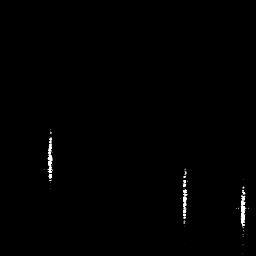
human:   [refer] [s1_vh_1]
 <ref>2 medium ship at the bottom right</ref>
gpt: <box>[[68, 66, 75, 88, 0]], [[92, 71, 97, 89, 0]]</box>

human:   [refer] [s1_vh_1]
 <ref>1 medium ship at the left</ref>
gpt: <box>[[16, 52, 21, 72, 0]]</box>